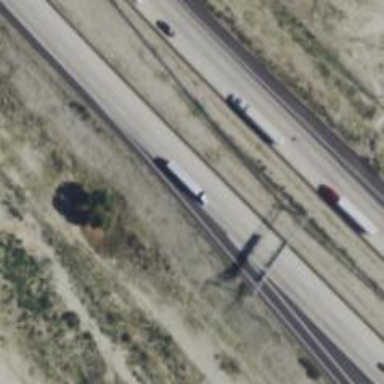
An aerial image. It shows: Motorway.